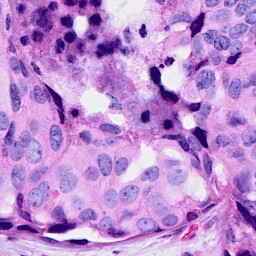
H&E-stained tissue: Breast